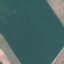
Land use / land cover class: AnnualCrop